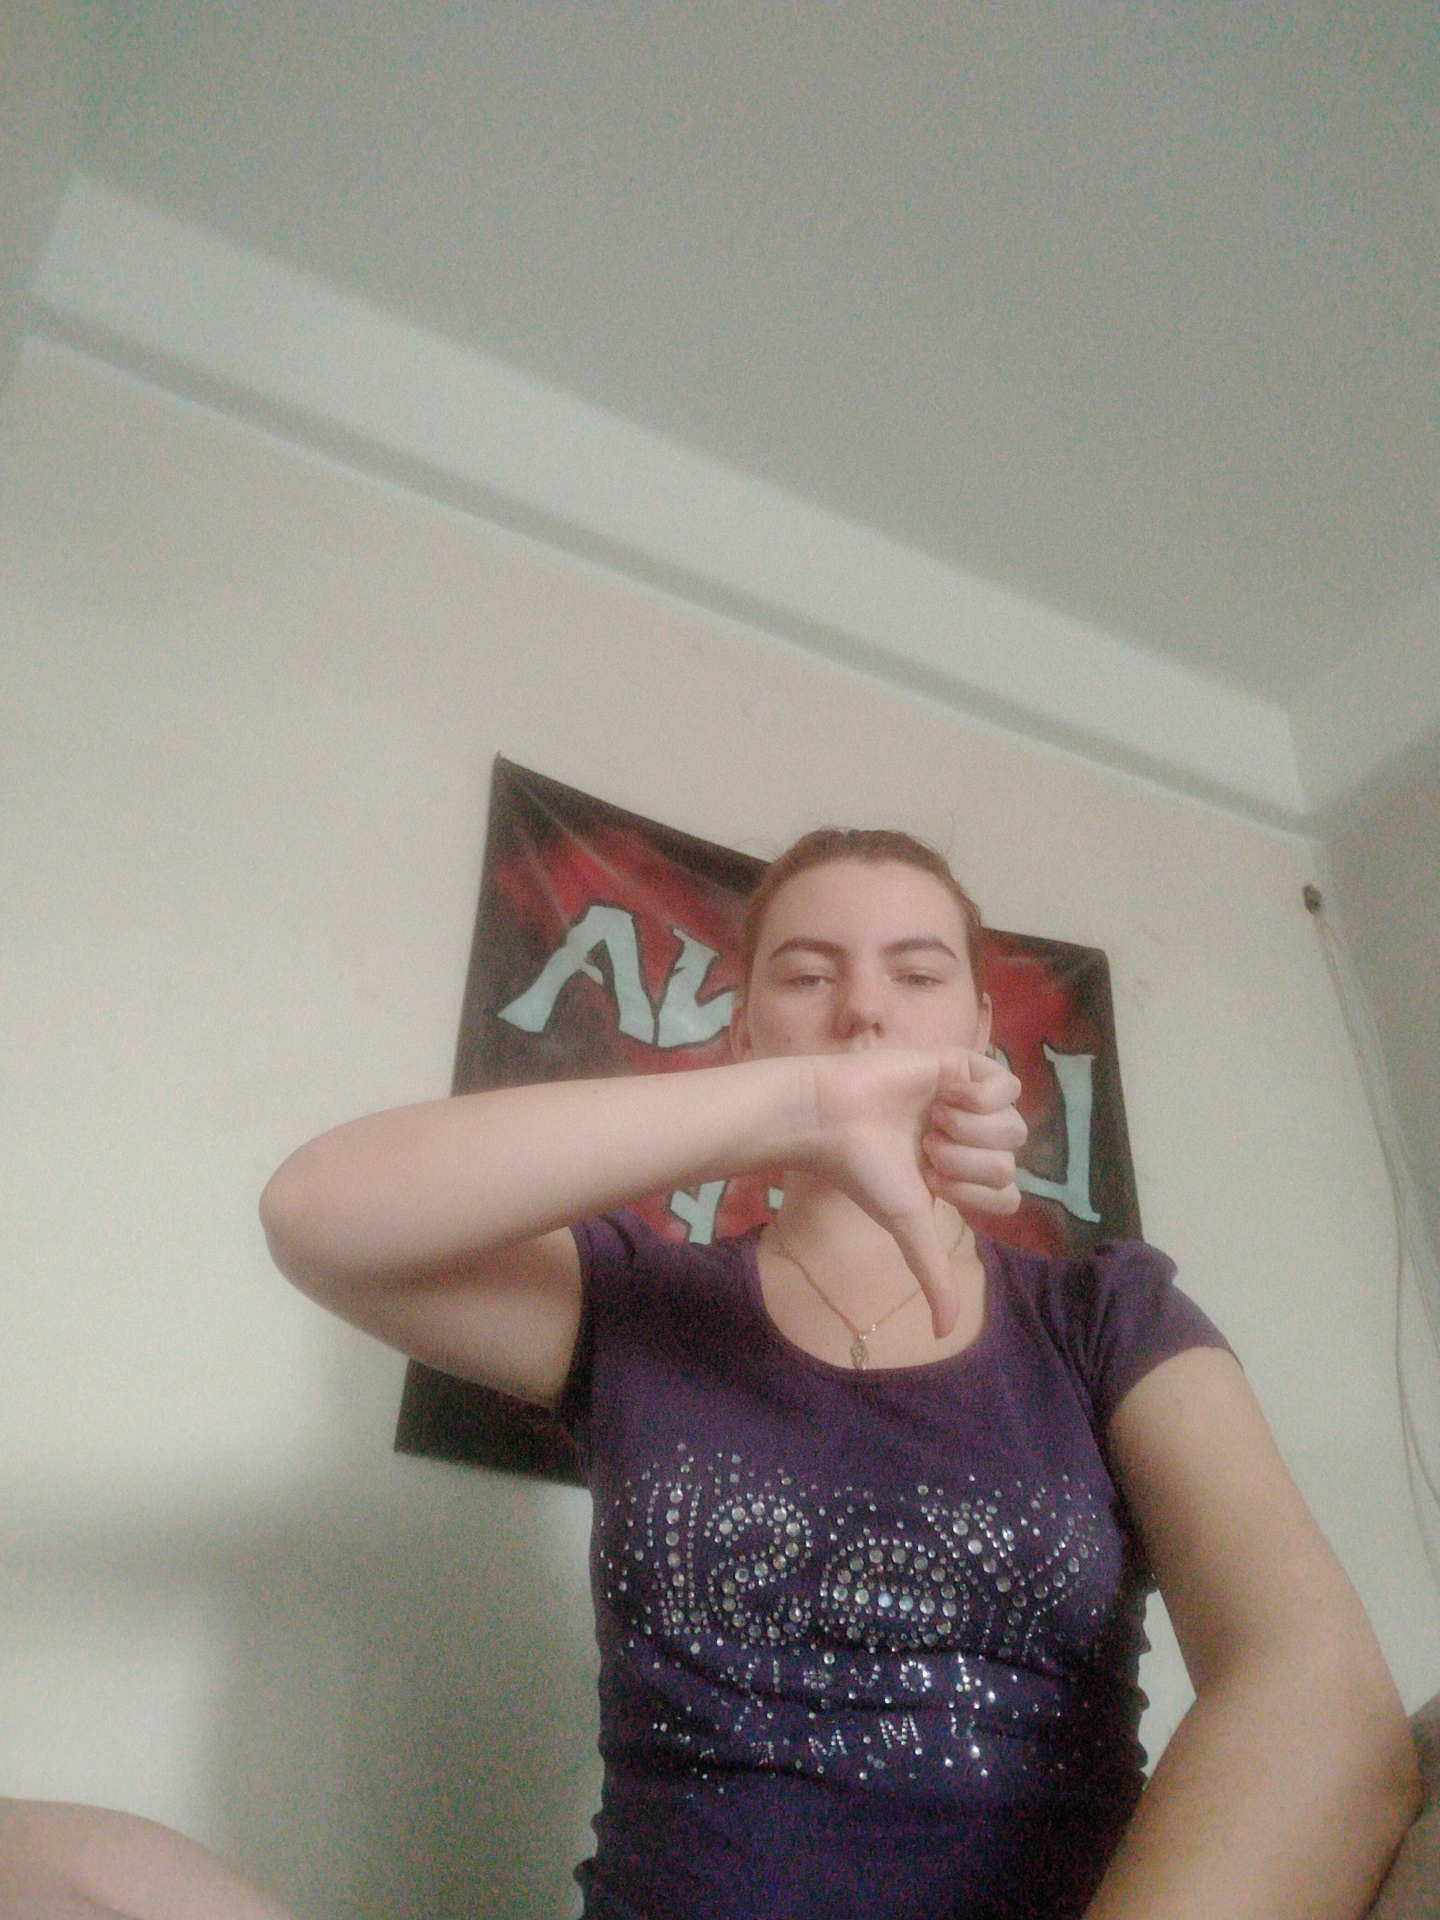
Label: noise